Here is the raw acceleration-versus-time signal recorded on a bearing housing. Based on the visible evidence, which condition applies: normal, inner_race, outer_race, ball?
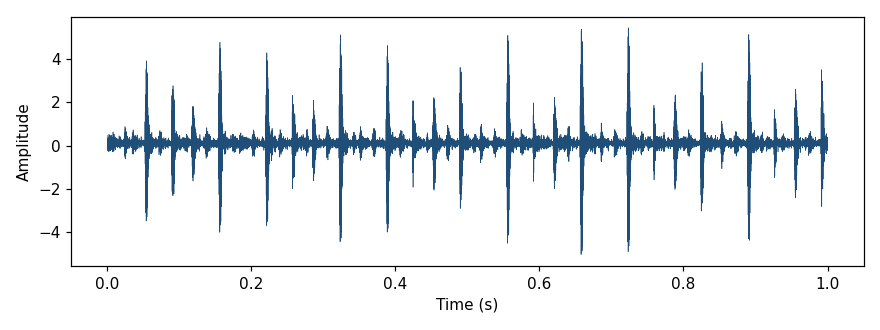
Answer: outer_race